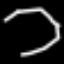
Label: octagon